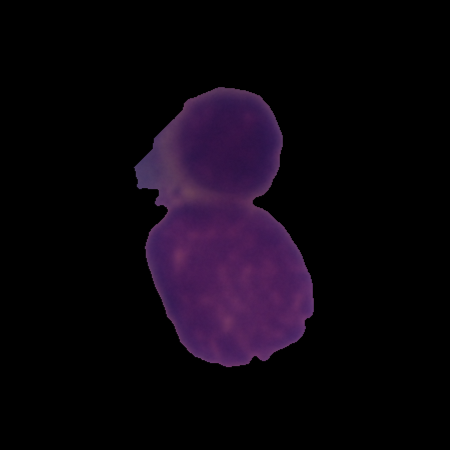
Label: healthy